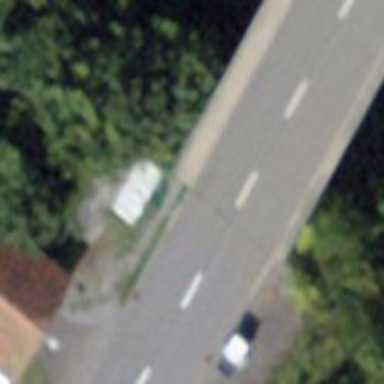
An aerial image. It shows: Primary highway on asphalt bridge.